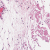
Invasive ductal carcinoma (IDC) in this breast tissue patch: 0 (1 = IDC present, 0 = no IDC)